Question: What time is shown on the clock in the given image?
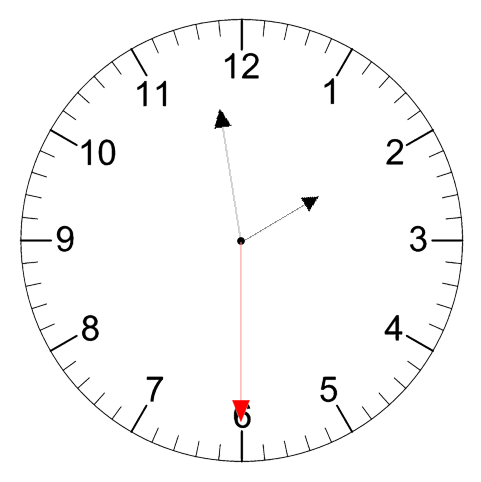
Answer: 01:58:30